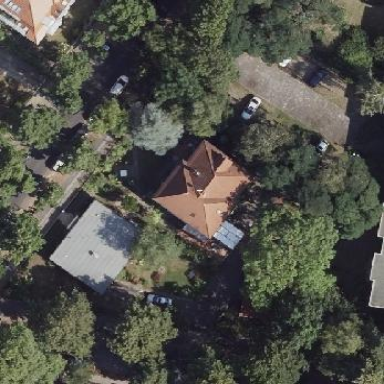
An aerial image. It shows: Residential building with pyramidal roof shape.